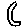
Label: moon